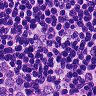
Metastatic tissue present: yes